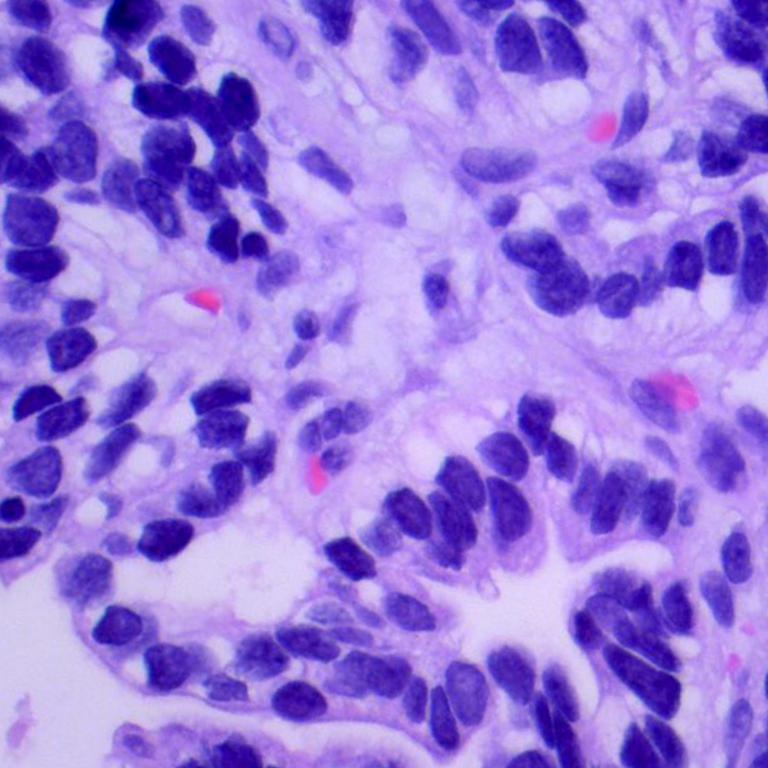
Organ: lung
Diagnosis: adenocarcinomas